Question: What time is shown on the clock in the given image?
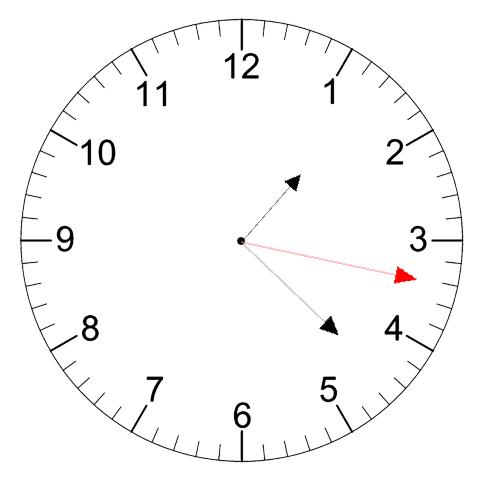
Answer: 01:22:17